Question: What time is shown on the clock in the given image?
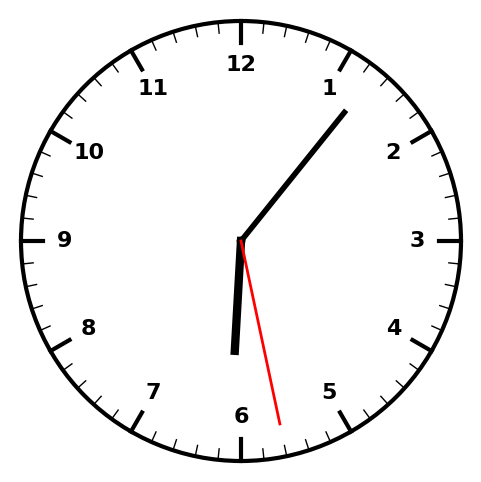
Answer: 06:06:28